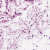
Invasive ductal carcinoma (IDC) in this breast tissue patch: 0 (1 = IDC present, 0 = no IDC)